Aerial crown-view tile of a tropical tree (Barro Colorado Island, Panama), acquired 20250715:
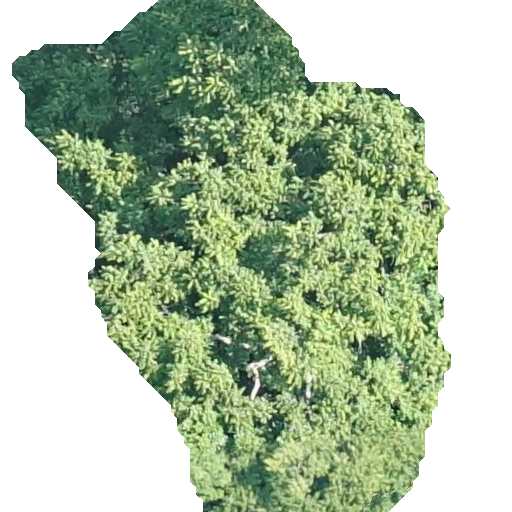
Species: Spondias radlkoferi
GBIF accepted scientific name: Spondias radlkoferi
Crown area: 234.563 m²